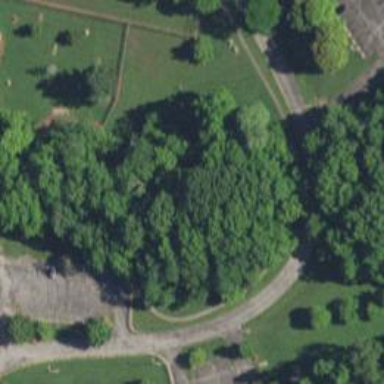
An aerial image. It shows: Grassy area designated as disc golf tee.